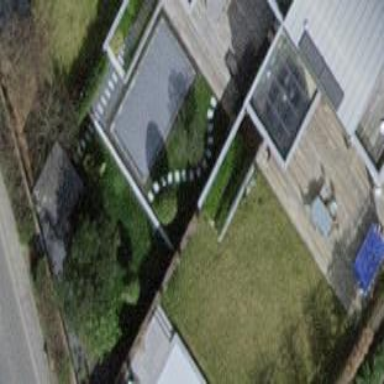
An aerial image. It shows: Garden enclosed by fence.